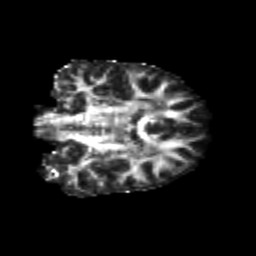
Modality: FA
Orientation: coronal
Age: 23
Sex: female
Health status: healthy
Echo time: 0.074 s